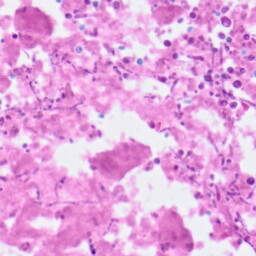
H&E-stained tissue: Pancreatic